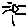
Label: sun